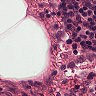
Metastatic tissue present: no